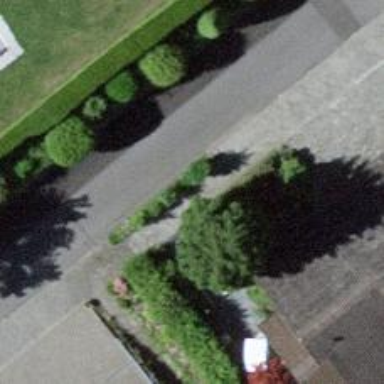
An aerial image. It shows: Sidewalk.